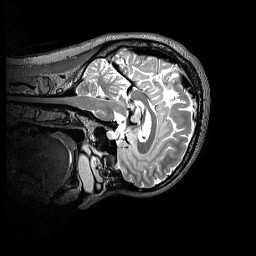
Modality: T2w
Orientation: sagittal
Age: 32
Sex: female
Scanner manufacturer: siemens
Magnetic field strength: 3 T
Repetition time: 3.2 s
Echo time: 0.565 s